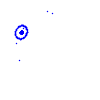
Particle: electron